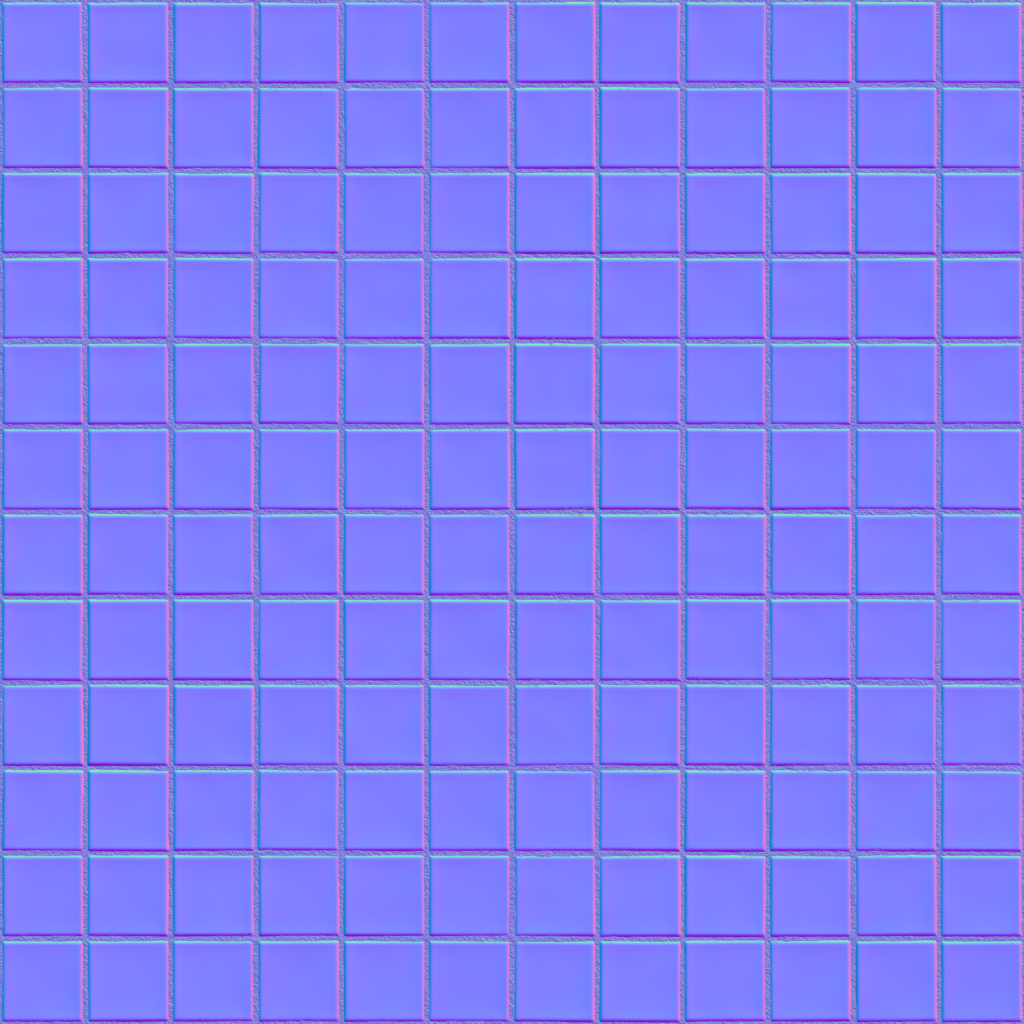
Texture map type: NormalGL